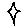
Label: star